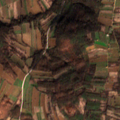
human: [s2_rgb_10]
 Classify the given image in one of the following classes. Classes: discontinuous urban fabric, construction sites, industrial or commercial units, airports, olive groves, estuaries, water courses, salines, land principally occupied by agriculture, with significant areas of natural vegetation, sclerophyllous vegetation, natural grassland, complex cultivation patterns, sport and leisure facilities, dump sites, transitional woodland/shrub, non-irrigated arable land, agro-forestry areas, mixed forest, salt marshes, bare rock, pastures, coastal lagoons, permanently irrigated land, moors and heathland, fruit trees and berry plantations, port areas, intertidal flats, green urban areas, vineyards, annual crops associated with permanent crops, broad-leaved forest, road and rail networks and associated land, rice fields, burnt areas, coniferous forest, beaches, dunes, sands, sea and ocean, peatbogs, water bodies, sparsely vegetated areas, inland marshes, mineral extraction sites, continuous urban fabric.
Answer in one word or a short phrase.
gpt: non-irrigated arable land, vineyards, complex cultivation patterns, land principally occupied by agriculture, with significant areas of natural vegetation, broad-leaved forest